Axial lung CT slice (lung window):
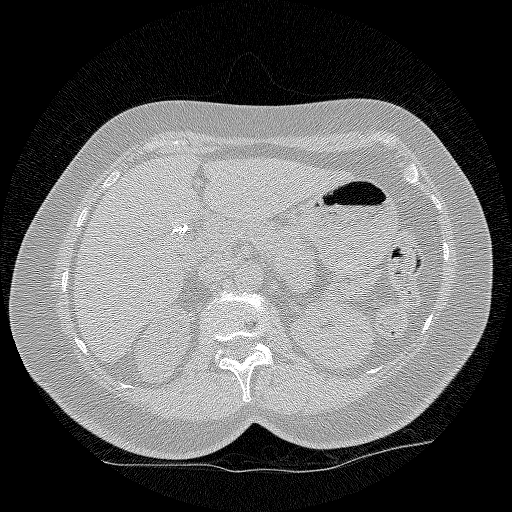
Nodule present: no